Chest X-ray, PA view. Patient: 59 years old, sex F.
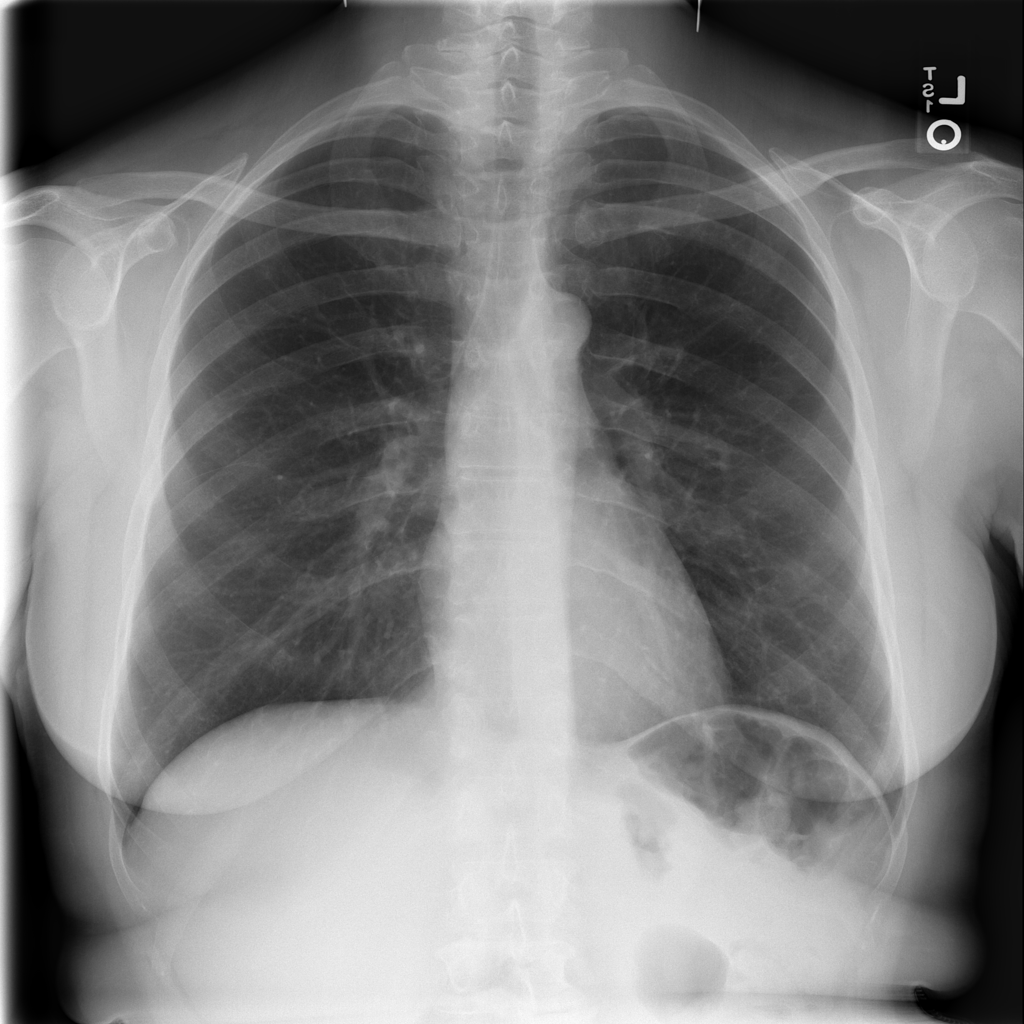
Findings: No Finding